Field crop: maize
Growth stage: 2
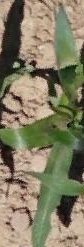
Species: maize